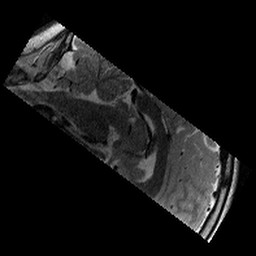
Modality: T2w
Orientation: sagittal
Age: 12
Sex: male
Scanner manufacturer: siemens
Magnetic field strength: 3 T
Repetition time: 9.23 s
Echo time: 0.067 s